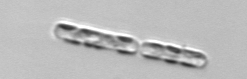
Label: Dactyliosolen_fragilissimus